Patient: sex M, age 24
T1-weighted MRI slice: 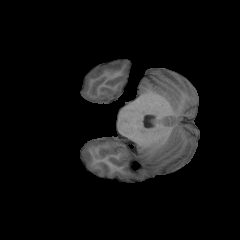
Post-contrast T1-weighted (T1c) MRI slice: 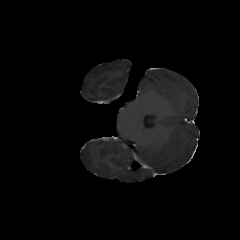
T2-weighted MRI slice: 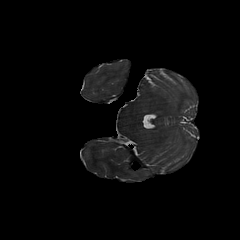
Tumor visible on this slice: no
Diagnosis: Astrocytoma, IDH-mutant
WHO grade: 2